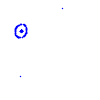
Particle: kaon